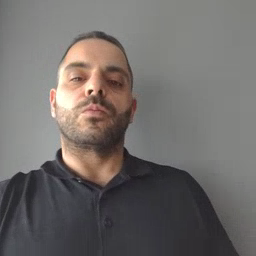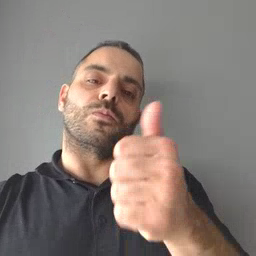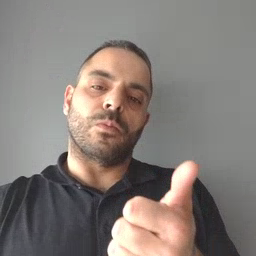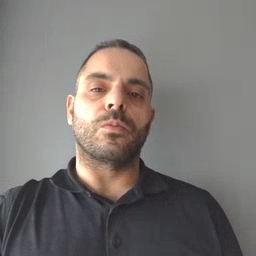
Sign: another